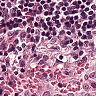
Metastatic tissue present: no